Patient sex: M
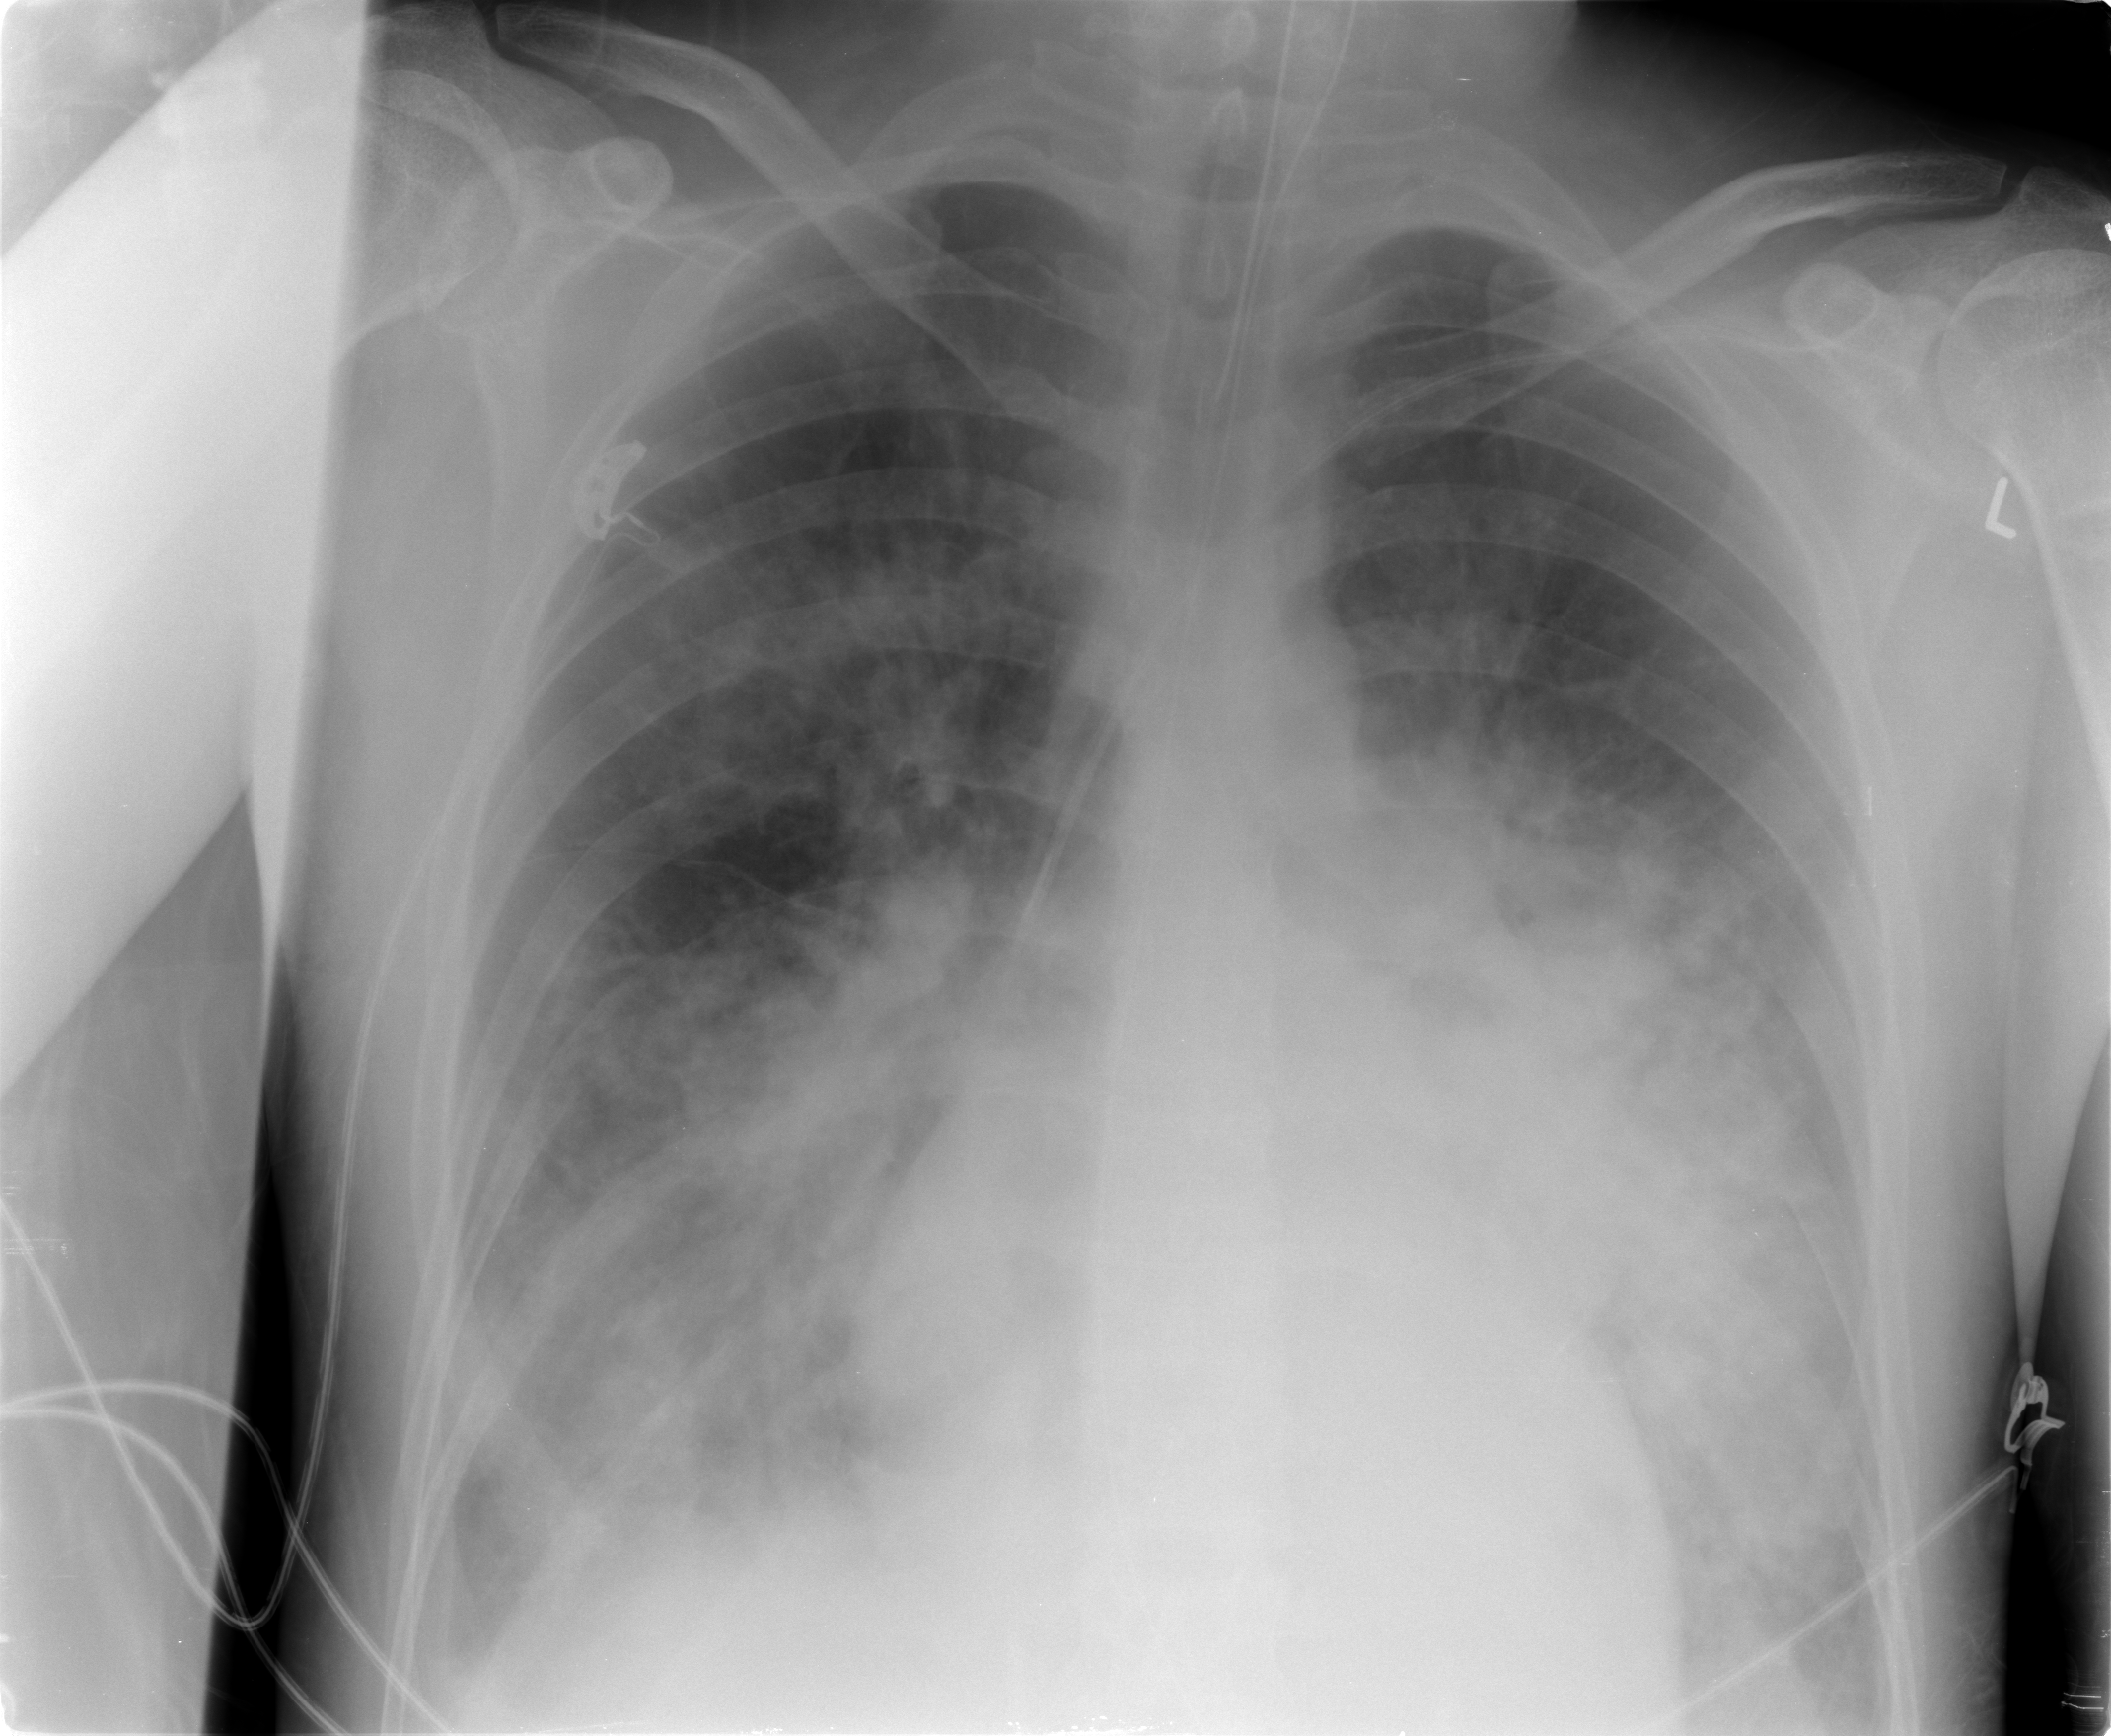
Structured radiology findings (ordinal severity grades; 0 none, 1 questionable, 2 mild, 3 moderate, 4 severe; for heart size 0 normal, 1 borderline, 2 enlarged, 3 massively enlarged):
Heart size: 1
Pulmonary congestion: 3
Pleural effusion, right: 2
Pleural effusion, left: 2
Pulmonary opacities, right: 3
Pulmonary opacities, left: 3
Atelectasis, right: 3
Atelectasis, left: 3